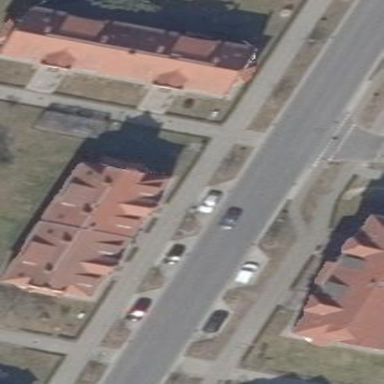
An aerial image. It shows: Hipped roof on residential building.